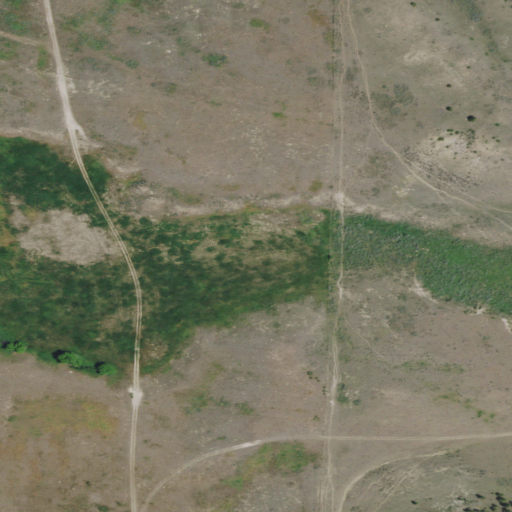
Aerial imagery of valley in Montana named Dry Gulch containing shrub, grassland, and herbaceous wetlands